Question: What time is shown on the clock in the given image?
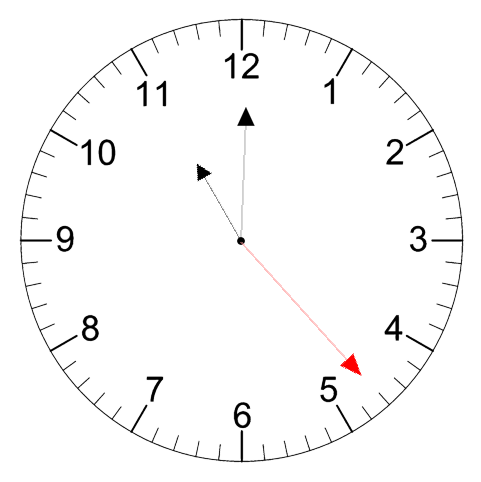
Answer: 11:00:23